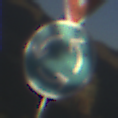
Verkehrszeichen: Kreisverkehr
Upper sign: VorfahrtGewaehren
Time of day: SunriseSunset
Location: Outdoor (Nature)
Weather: Clear
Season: NotSpecified
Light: Natural